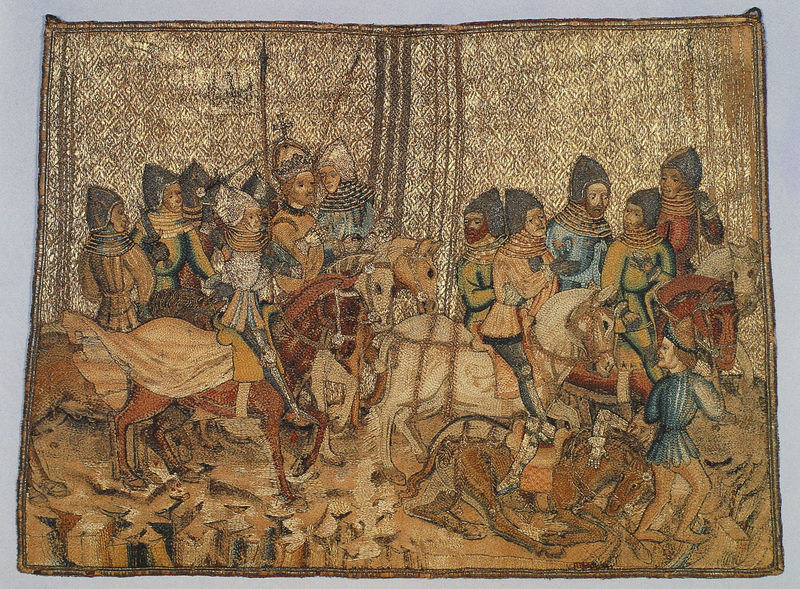
Titel: Dalmatikabesatz II. aus dem Konsekrationsornat Georgs von Liechtenstein
Standort: Herstellungsort: Prag (EU - Tschechische Republik)
Institution: Trient, Museo Diocesano Tridentino
Schlagwörter: frauen, braun, männer, rot, tuch, teppich, mützen, gold, stickerei, stoff, krone, wald, bauern, pferd, pferde, reiter, sattel, krieg, könig, lanze, soldaten, gobelin, wandteppich, schwert, helm, herrscher, ritter, heer, rüstung, trense, ross, mittelalter, krieger, lanzen, speer, golden, textil, wandbehang, jagdszene, spätmittelalter, rittertum, halsrüstung, sato9ff